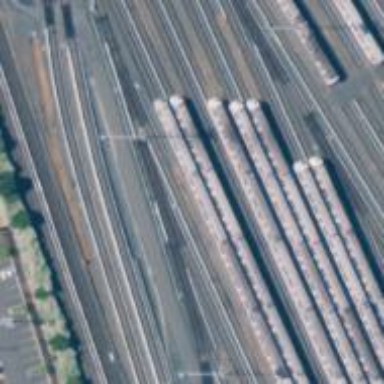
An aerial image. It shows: Electrified rail in service yard.